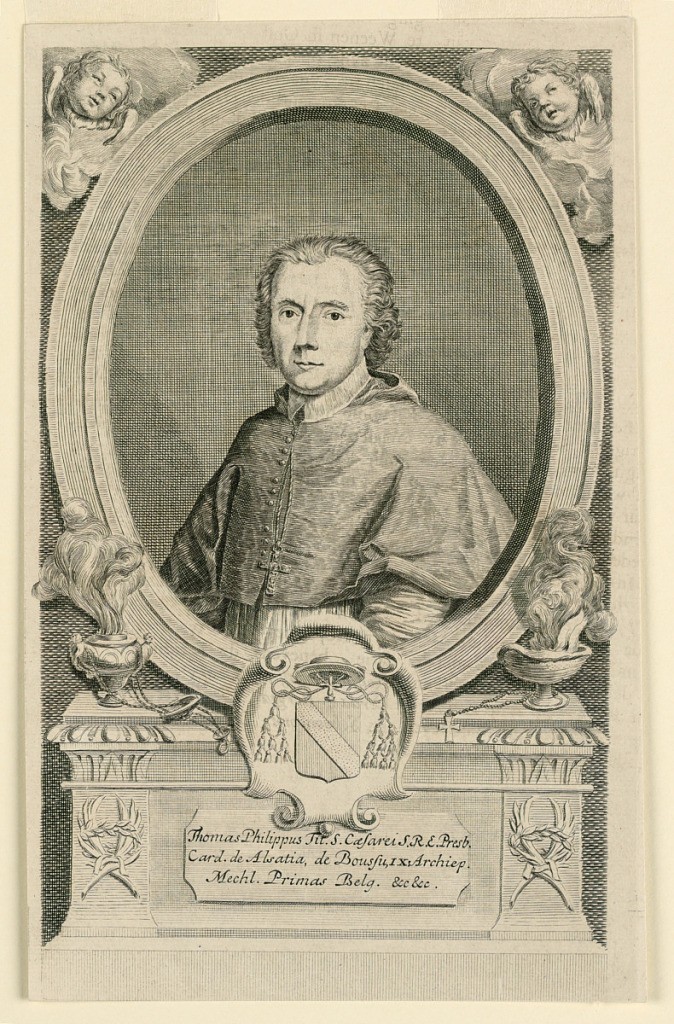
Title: Portrait of Thomas Philippus, Archbishop of Mechlin
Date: ca. 1700-1730
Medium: Engraving on paper
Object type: Print
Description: Within an oval frame is the bust portrait of a cleric, wearing a cape, before which hangs his episcopal cross. Below, his escutcheon and motto, and inscription.